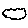
Label: cloud